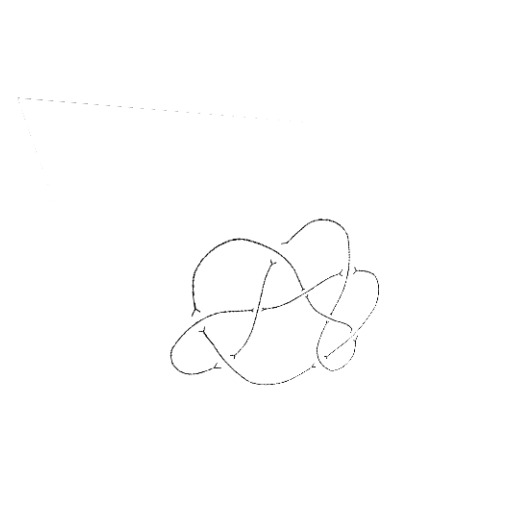
Crossing number: 9